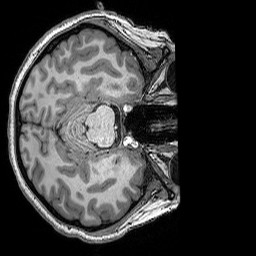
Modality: T1w
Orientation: axial
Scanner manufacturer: siemens
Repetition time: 2.5 s
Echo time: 0.00341 s